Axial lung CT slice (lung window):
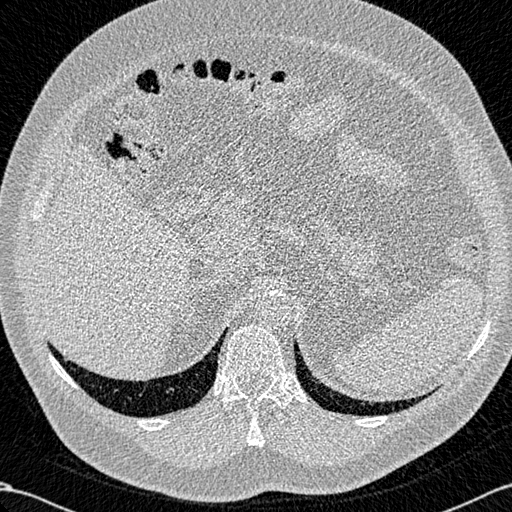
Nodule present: no